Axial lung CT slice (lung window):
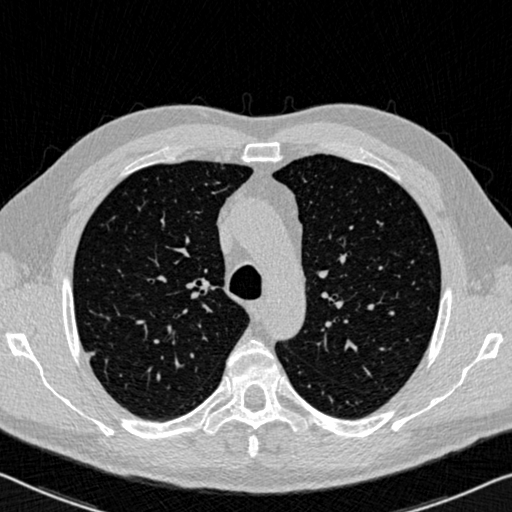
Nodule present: no